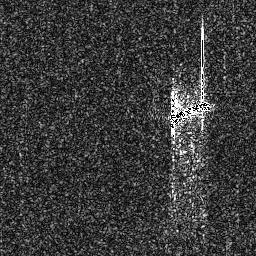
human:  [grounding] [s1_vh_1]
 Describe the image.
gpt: In the satellite image, there is  <ref>1 medium ship </ref> <box>[[64, 37, 82, 50, 0]]</box> located at right.